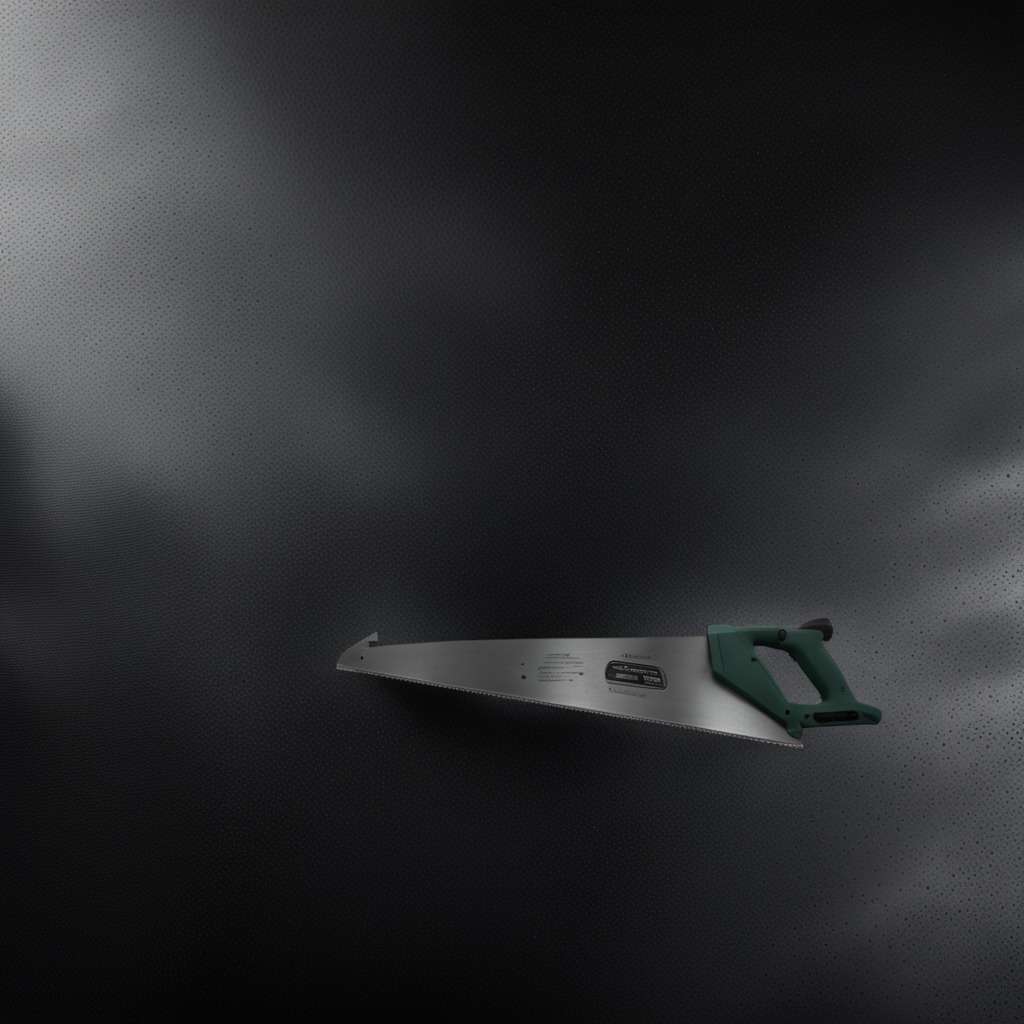
A metal saw is lying on a clean granite tabletop covered with a black rubber mat inside a workshop at night dim ambient light soft shadows worn but beneath the mat